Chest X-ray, PA view. Patient: 16 years old, sex M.
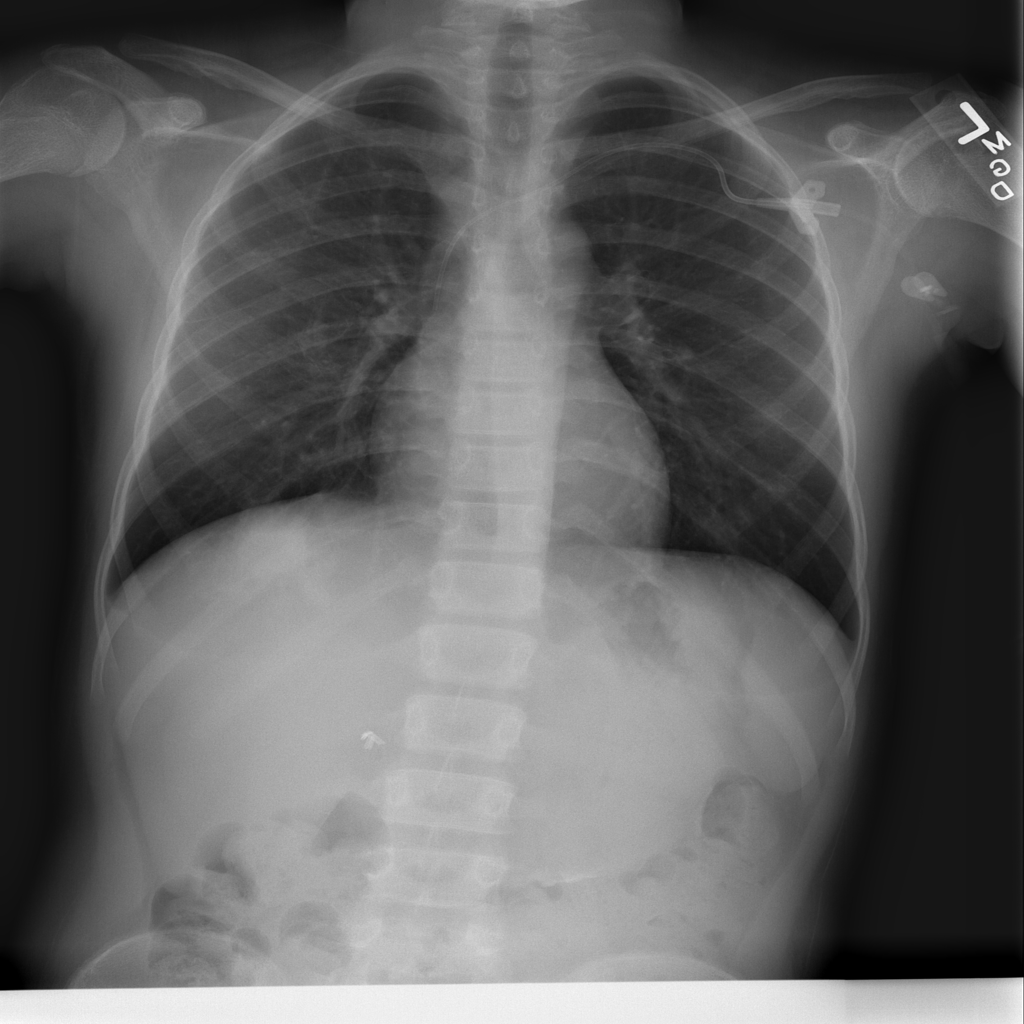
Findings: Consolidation